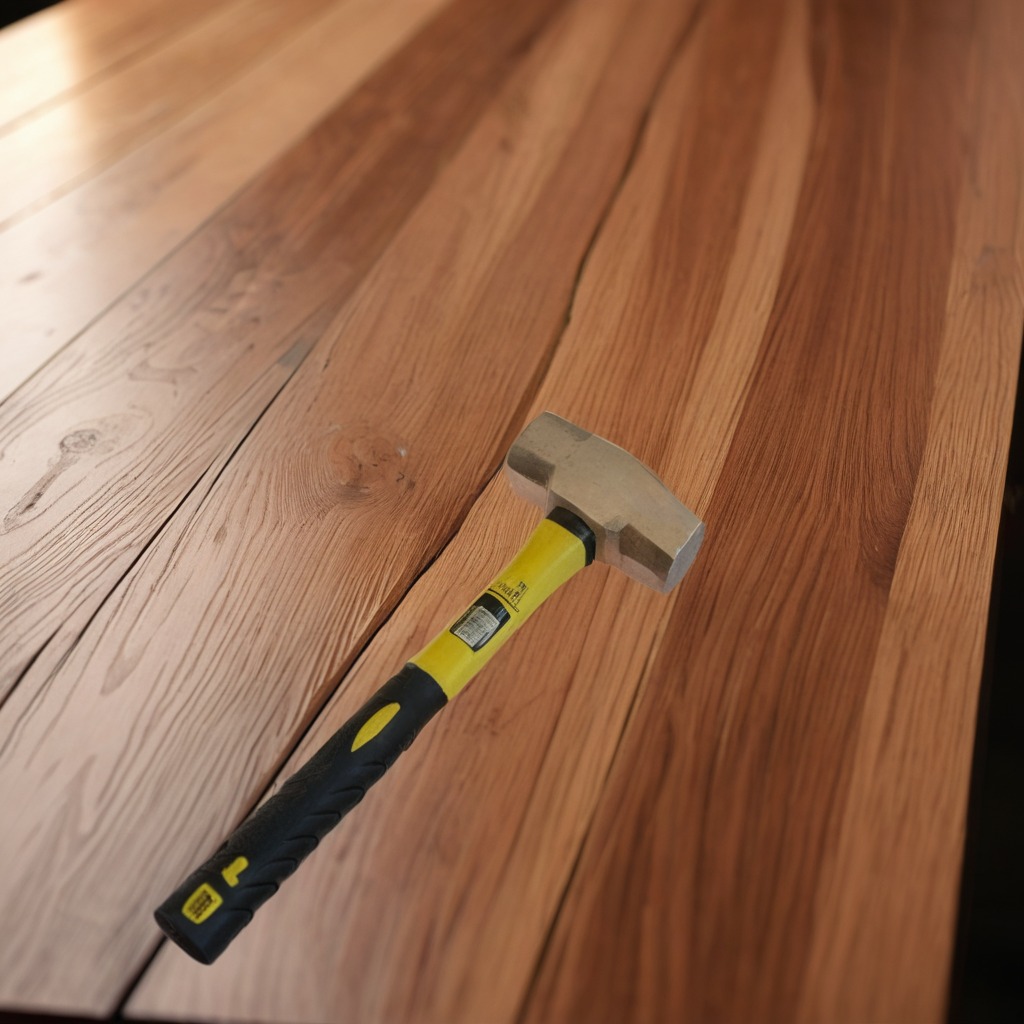
A hammer is lying on the wooden table.